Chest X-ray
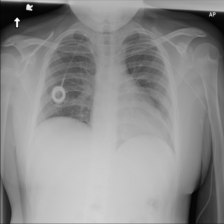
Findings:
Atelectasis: negative
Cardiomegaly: negative
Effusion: negative
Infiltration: negative
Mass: negative
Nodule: negative
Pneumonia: negative
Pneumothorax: negative
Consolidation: negative
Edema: negative
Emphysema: negative
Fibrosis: negative
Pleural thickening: negative
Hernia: negative